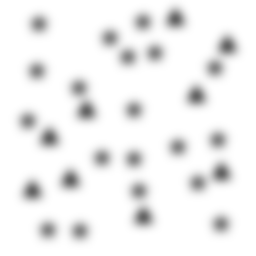
Squares: 0
Triangles: 9
Stars: 19
Total shapes: 28